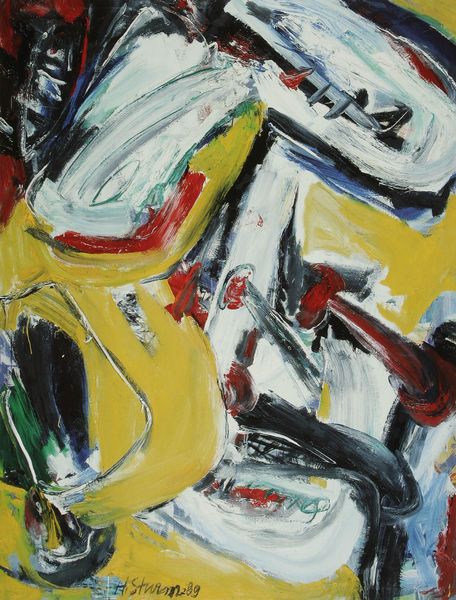
Künstler: Helmut Sturm
Standort: Hamburg
Institution: Privatbesitz
Schlagwörter: blau, gemälde, weiß, gelb, grün, ocker, bewegung, bunt, grau, schwarz, rot, malerei, signatur, öl, pastos, musik, hellblau, schrift, abstrakt, flächen, modern, wasserfarbe, sturm, duktus, acryl, durcheinander, dynamik, flecken, dicht, spachteltechnik, helmut sturm, spachteltechnil